Question: I have just downloaded visual studio's 2010 but there is no template to a master page or anything to then use with it.
I will be using C# programming eventually, with asp.net
This is what i get when i select create new project.
i want to use .net framework 3.5. please help, what else needs to be downloaded.

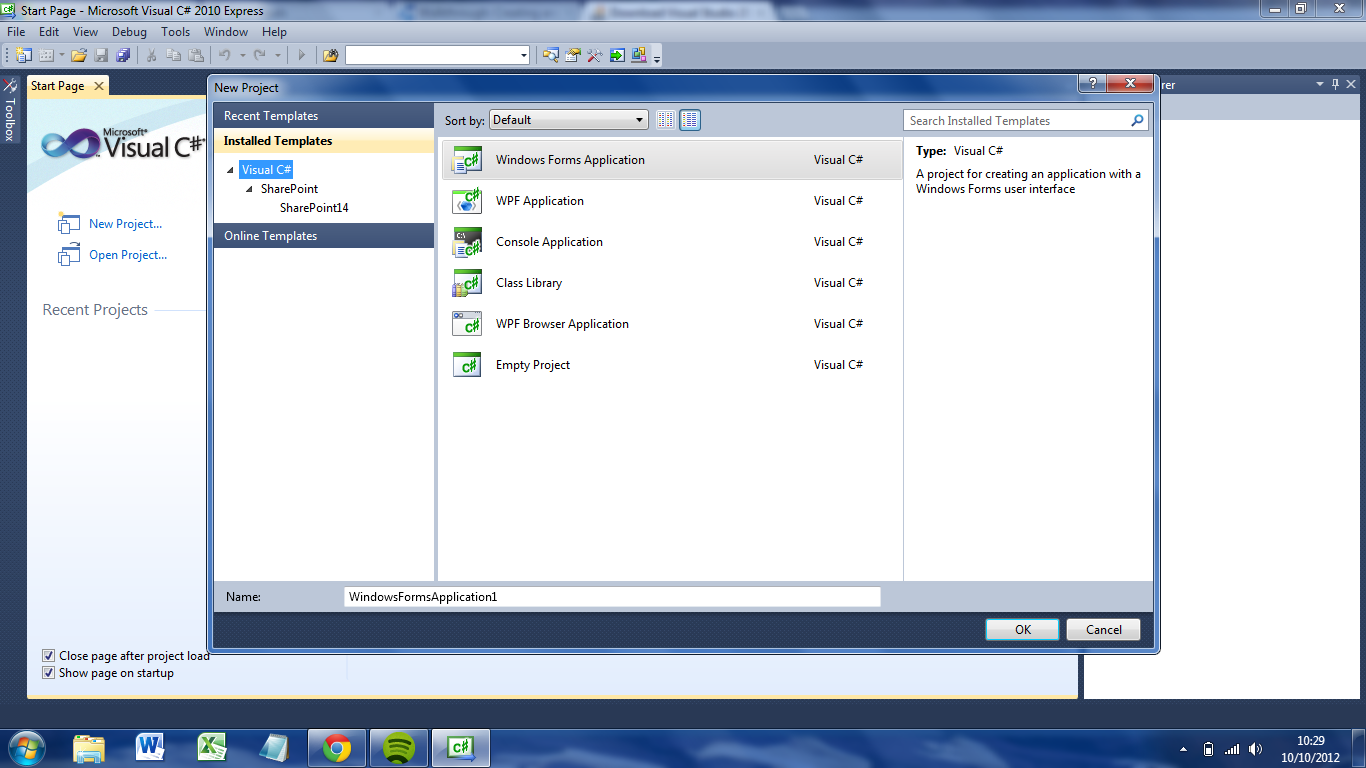
Answer: Visual C# 2010 Express only support following default projects templates:
> Windows Forms ApplicationWPF ApplicationConsole ApplicationClass LibraryWPF Browser ApplicationEmpty Project
To use ASP.NET Web Applications you need this:
<URL>